Aerial crown-view tile of a tropical tree (Barro Colorado Island, Panama), acquired 20241216:
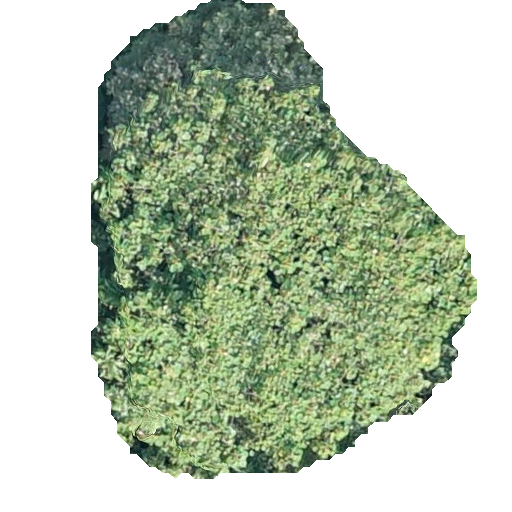
Species: Ochroma pyramidale
GBIF accepted scientific name: Ochroma pyramidale
Crown area: 191.386 m²